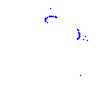
Particle: kaon